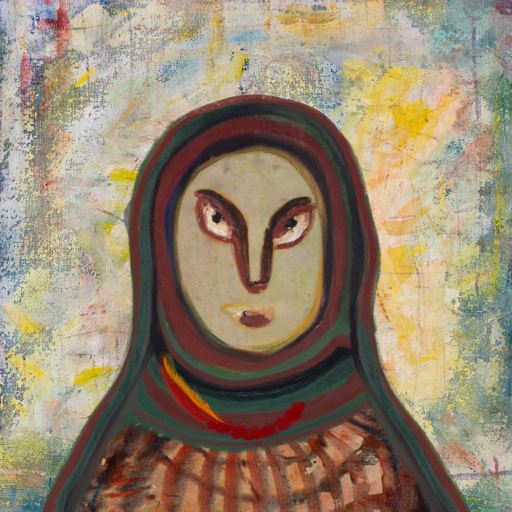
Background: Irani, Head And Neck Front: Hill_Girl, Face Front: After_Raid, Bust: Orphan, Hair Front: Blank, Head Accessory: After_Raid_Scarf, Second Necklace: Blank, Necklace: Pipe, Baby: Blank